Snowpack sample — Buffalo Mountain, Silverthorne, Colorado, USA (1/25/25, 10:11 AM MST)
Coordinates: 39.6222, -106.1139
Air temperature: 22 °F
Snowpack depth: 110 cm
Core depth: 10 cm
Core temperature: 46.4 °F
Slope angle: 12°, slope face: 102°
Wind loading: high
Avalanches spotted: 0
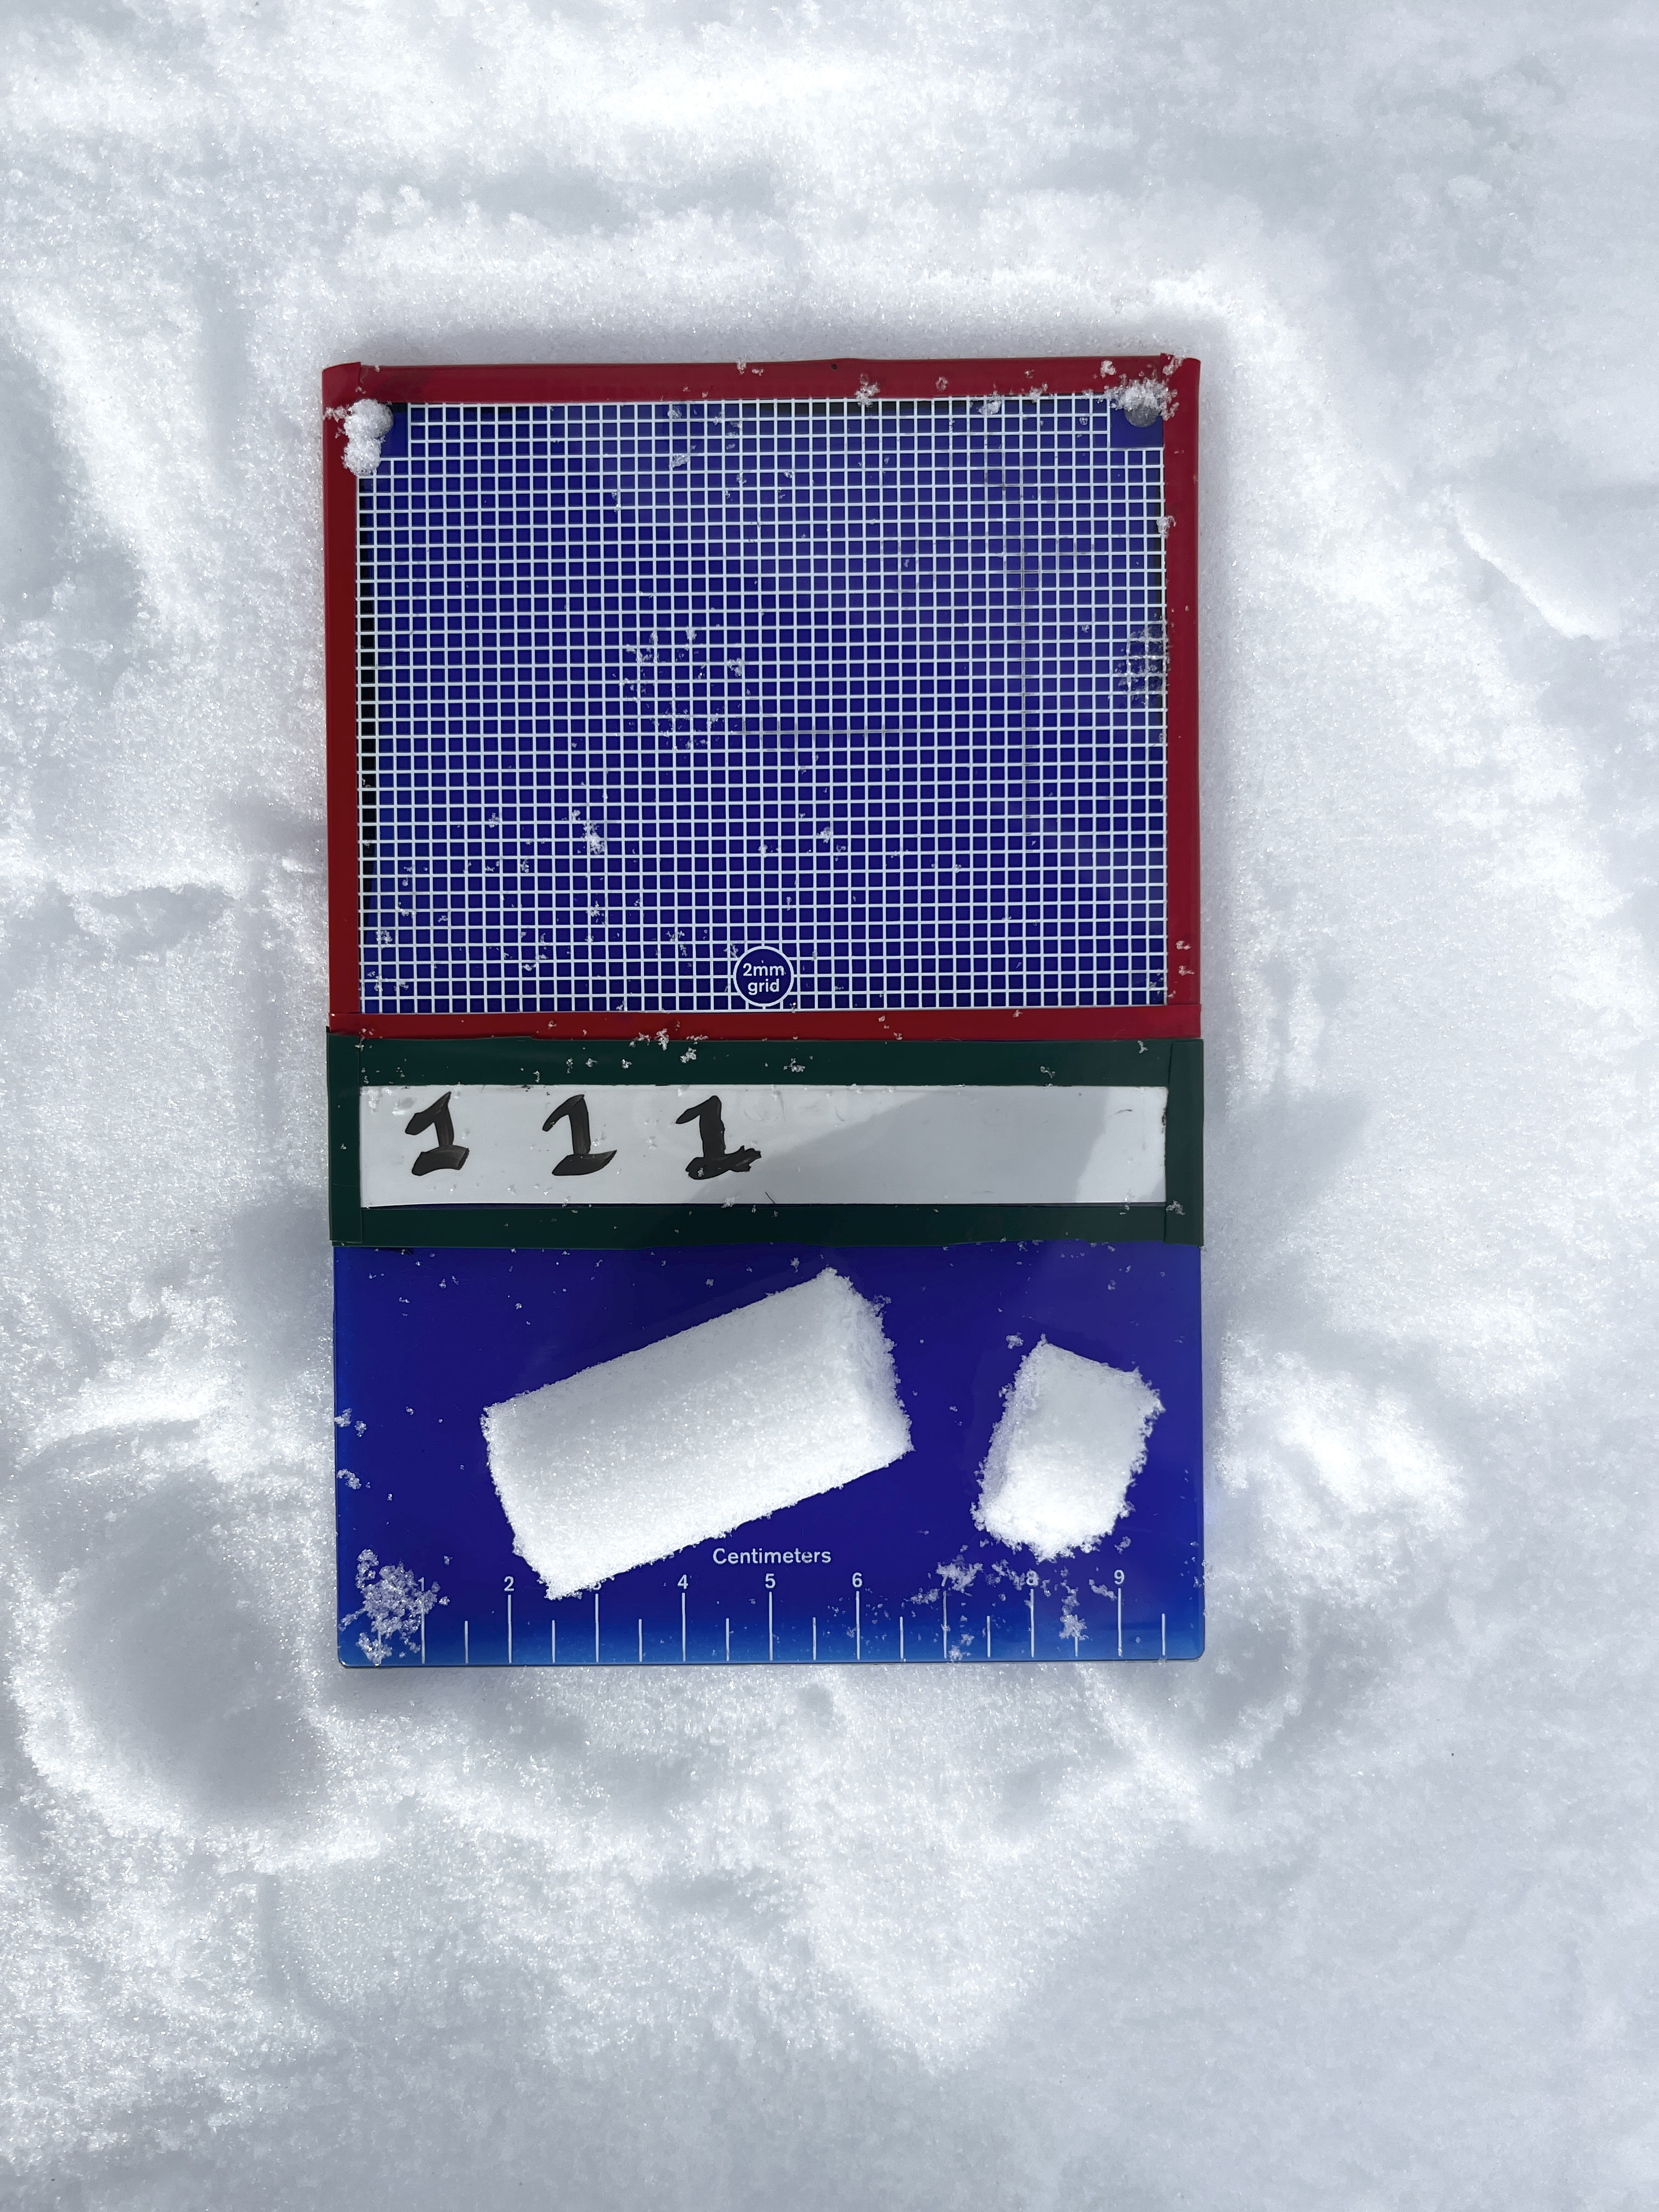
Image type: crystal_card
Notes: No avalanches nearby, collected on the outskirts of a fire break 15 meters from the treeline, on way to Buffalo and Red Mountain